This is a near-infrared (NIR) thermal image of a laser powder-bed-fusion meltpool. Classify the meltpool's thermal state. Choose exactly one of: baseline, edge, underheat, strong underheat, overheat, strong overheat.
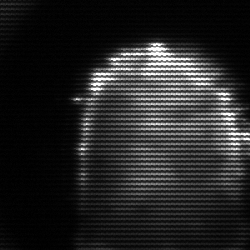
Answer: baseline